Question: In normal (not responsive yet) my website running good, but after I set responsive to (width: 1336px) for my web it's display screen like this although I've set width for this is 100%

'''
/* Here is my CSS *style.css* */
* {
box-sizing: border-box;
}
body {
font-family: 'Montserrat', sans-serif;
margin: 0;
width: 100%;
}
/* style for header section */
h1 {
line-height: 65px;
font-size: 48px;
}
.header-container {
background-image: linear-gradient( 0deg, rgba(35, 39, 49, -0.18), rgba(35, 39, 49, 1.82)), url("images/bg-image.jpeg");
background-repeat: no-repeat;
background-size: cover;
box-sizing: border-box;
position: absolute;
width: 100%;
height: 743px;
left: -1px;
top: 0px;
}
.nav-bar {
position: absolute;
width: 1700px;
height: 135px;
left: 69px;
top: 17px;
filter: brightness(100%);
}
.header-logo {
float: left;
}
.nav-content {
list-style-type: none;
}
.menu-section {
width: 50%;
float: right;
margin-top: 34px;
}
.menu-item {
float: left;
display: block;
margin-right: 70px;
}
/* nav menu */
.nav-content li a {
text-decoration: none;
color: #fff;
font-size: 20px;
}
.nav-content li a:hover {
color: #00B9F7;
}
/* header title */
.header-title {
color: #fff;
text-align: center;
margin: auto;
width: 30%;
padding: 10px;
margin-top: 10%;
}
/* header video */
.header-video {
margin-left: 30%;
width: fit-content;
}
'''
'''
<!-- here is my HTML code *index.html* -->
<header class="header-container">
<div class="header-content">
<div class="nav-bar">
<div class="header-logo">
<a href="#">
<img id="image-logo-header" class="bottom img-logo" src="images/logo.png">
</a>
</div>
<div class="menu-section">
<div class="menu-btn-group">
<div class="menu-toggle"></div>
<div class="menu-close"></div>
</div>
<div class="navigation navbar-collapse ">
<nav role="navigation">
<ul class="nav-content">
<li class="menu-item"><a class="active-item" href="#">Home</a></li>
<li class="menu-item"><a href="#">Blog</a></li>
<li class="menu-item"><a href="#">About</a></li>
<li class="menu-item"><a href="#">Contact</a></li>
<li class="menu-item"><a href="#">Login</a></li>
<li class="menu-item"><a href="#">Sign up</a></li>
</ul>
</nav>
</div>
</div>
</div>
<div class="header-title">
<h1>SHARE YOUR HOLIDDAY DREAM</h1>
</div>
<div class="header-video">
<img class="video-img" src="images/video-img.png">
</div>
</div>
</header>
'''
Can anyone help me, please? your answer is my happiness, thank you so much
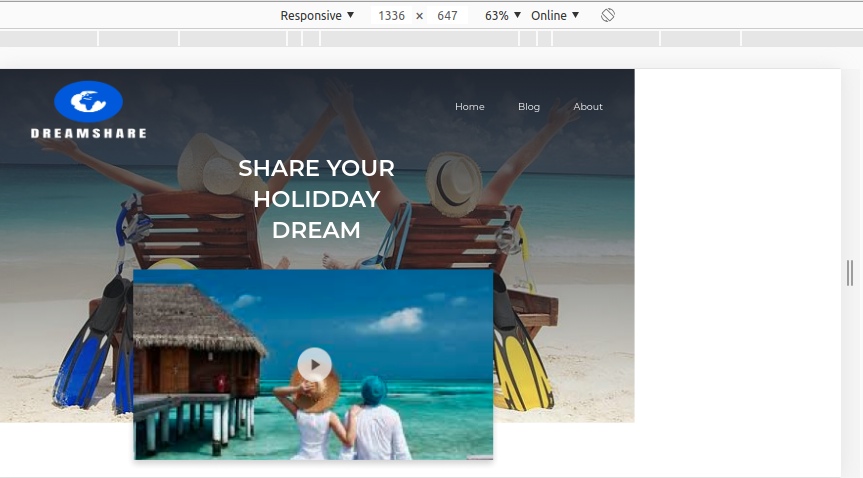
Answer: This is happening because in your code you have set background width to 100% that is working fine but when you are using resposive design the background image not filling the screen.
Because the background image is filling the 100% width of your responsive container but the blank space that you are seeing in right side is because of nav-bar, you have set its width fixed to 1700px.
To resolve this make your nav-bar responsive so that it can also set its width according to container.
You can use
'''
.nav-bar {
position: absolute;
width: 100%;
height: 135px;
left: 69px;
top: 17px;
filter: brightness(100%);
}
'''
'width: 100%' make your 'nav-bar' responsive too.